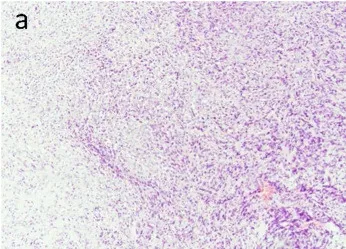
Low-power view of diffuse growth of spindle tumor cells (a). Medium-power view of some tumor cells with clear cytoplasm and an epithelioid structure.
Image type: pathology (h&e)